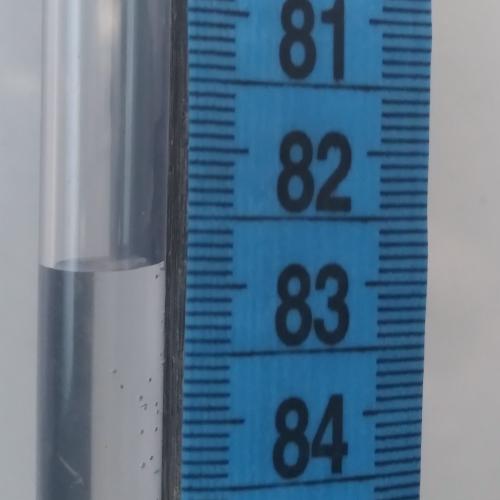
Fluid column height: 82.8 cm